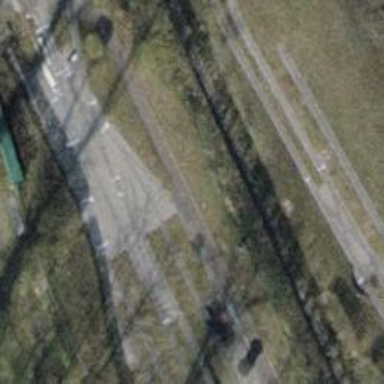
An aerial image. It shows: Miniature railway in service yard.